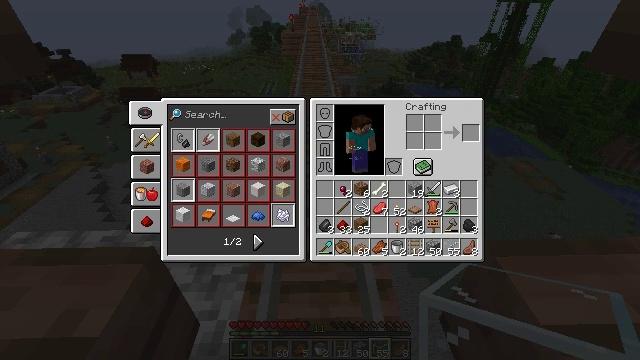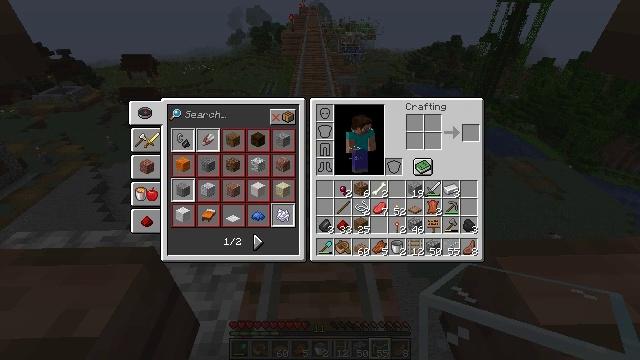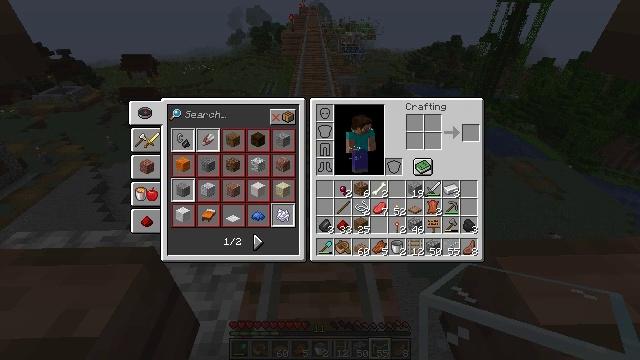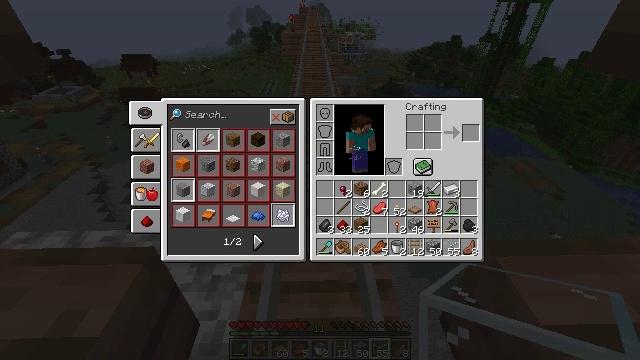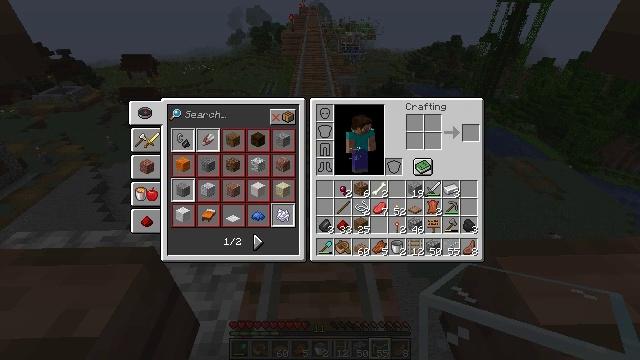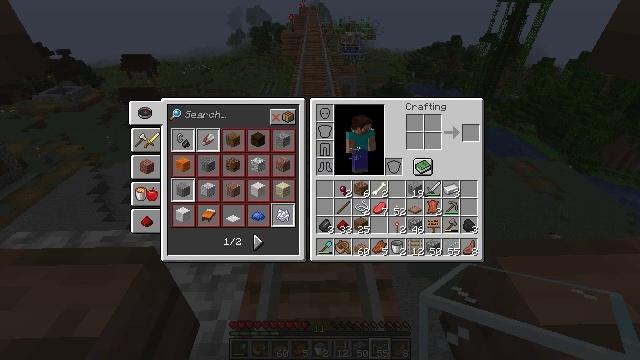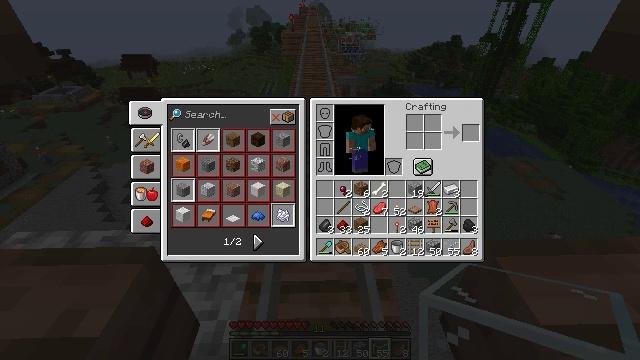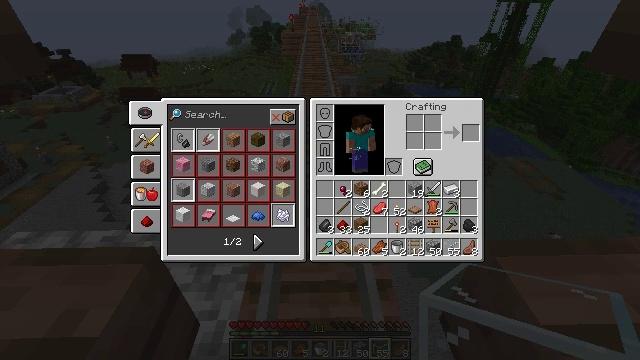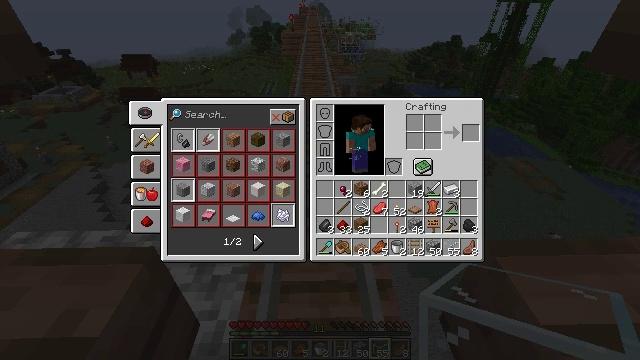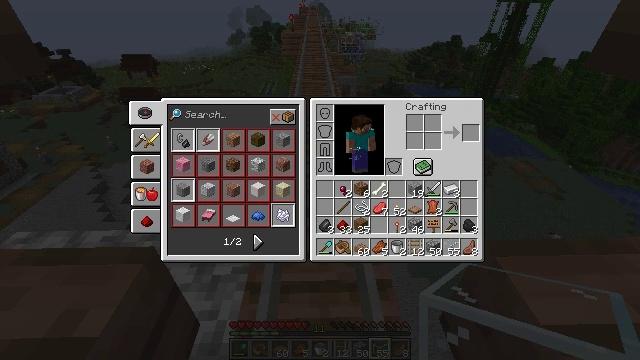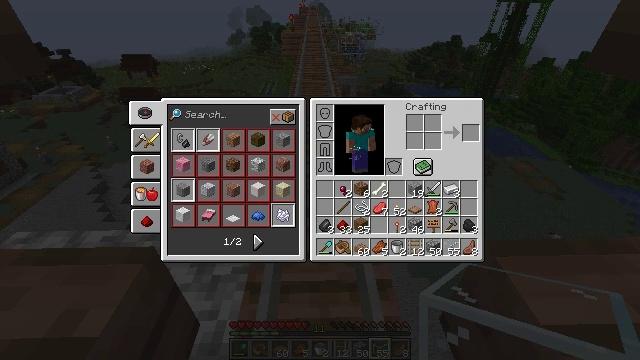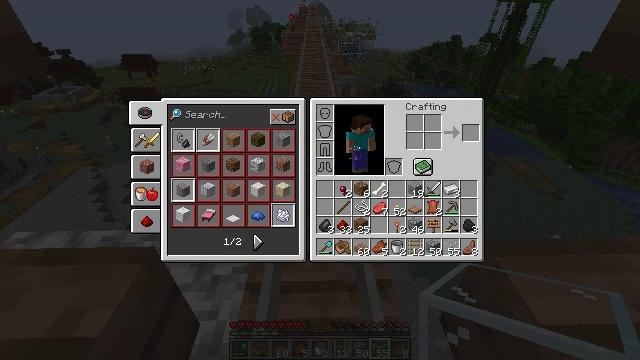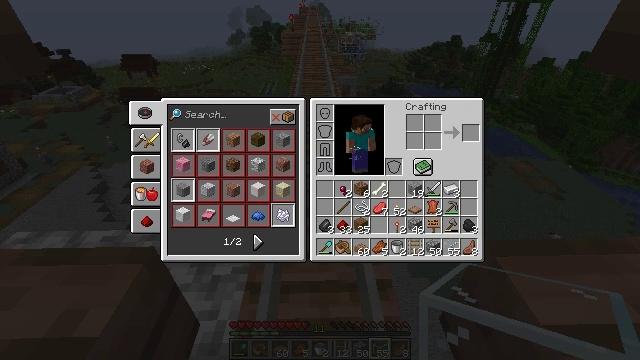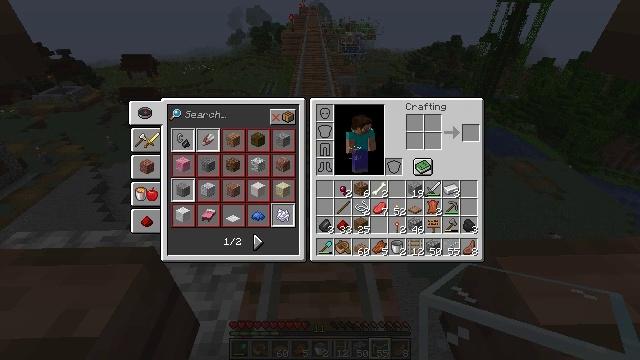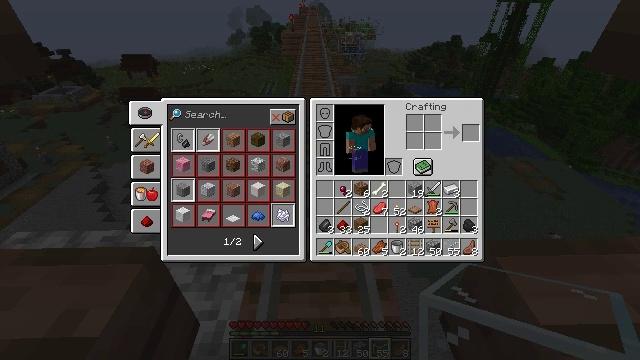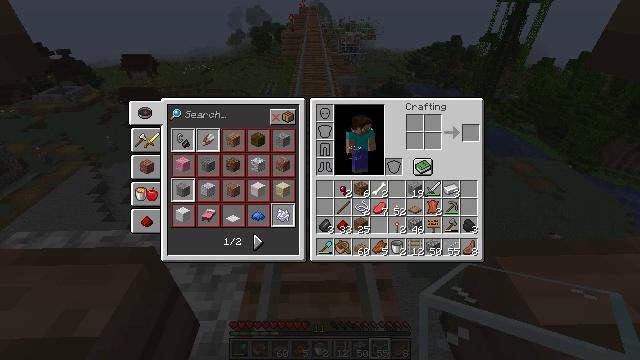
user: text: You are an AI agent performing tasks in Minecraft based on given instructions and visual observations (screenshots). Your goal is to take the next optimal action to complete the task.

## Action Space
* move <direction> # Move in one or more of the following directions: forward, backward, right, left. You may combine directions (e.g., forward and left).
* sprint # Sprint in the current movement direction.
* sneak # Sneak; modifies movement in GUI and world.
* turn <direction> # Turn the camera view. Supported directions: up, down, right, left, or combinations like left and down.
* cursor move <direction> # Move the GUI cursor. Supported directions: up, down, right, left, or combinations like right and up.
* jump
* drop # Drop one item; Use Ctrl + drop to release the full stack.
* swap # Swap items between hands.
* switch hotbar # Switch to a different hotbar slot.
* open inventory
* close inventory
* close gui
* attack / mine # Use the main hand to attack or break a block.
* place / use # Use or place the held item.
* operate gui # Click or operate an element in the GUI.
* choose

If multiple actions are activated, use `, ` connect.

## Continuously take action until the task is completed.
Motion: motion action
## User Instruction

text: Destroy the glass.
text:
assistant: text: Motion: no_op
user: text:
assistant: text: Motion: no_op
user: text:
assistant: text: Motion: no_op
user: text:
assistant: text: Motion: no_op
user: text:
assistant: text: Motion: no_op
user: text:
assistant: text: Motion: no_op
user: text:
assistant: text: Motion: no_op
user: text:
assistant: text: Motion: no_op
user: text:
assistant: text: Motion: no_op
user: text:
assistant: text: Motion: no_op
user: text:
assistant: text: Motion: no_op
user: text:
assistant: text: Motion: no_op
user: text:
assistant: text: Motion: no_op
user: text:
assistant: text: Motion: no_op
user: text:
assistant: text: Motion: no_op
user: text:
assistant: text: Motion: no_op
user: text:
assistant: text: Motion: no_op
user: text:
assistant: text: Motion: no_op
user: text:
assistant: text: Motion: no_op
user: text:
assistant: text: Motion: no_op
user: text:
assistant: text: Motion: no_op
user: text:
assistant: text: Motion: no_op
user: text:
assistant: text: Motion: no_op
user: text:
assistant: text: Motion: no_op
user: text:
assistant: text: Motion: no_op
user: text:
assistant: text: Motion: no_op
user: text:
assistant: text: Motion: no_op
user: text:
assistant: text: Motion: no_op
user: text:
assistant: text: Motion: no_op
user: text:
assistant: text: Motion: no_op